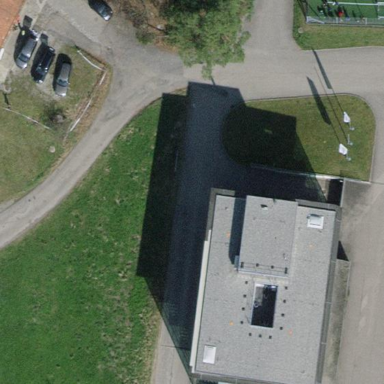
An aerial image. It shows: Office building.